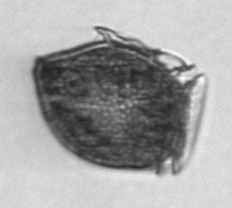
Label: Dinophysis_norvegica